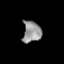
Tissue: lung
Cell type: Epithelial cells
Senescence score: 0.2137
Nuclear area (px): 384
Mean DAPI intensity: 148.203